【题型】解答题　【知识点】立体几何　【难度】easy
如图，$AB$是$\odot O$的直径，$PA$垂直于$\odot O$所在的平面，点$C$是圆周上的点，且$AC=CB=3$，$M$在线段$PA$上且$AM=2MP$，$N$是$BM$的中点。

(1) 若二面角$P-BC-A$的大小为$45^\circ$，求直线$BM$与平面$PAC$所成角的正弦值；
(2) 线段$PC$上是否存在点$Q$，使得$NQ\parallel$平面$ABC$？若存在，求$\frac{PQ}{QC}$的值；若不存在，请说明理由。
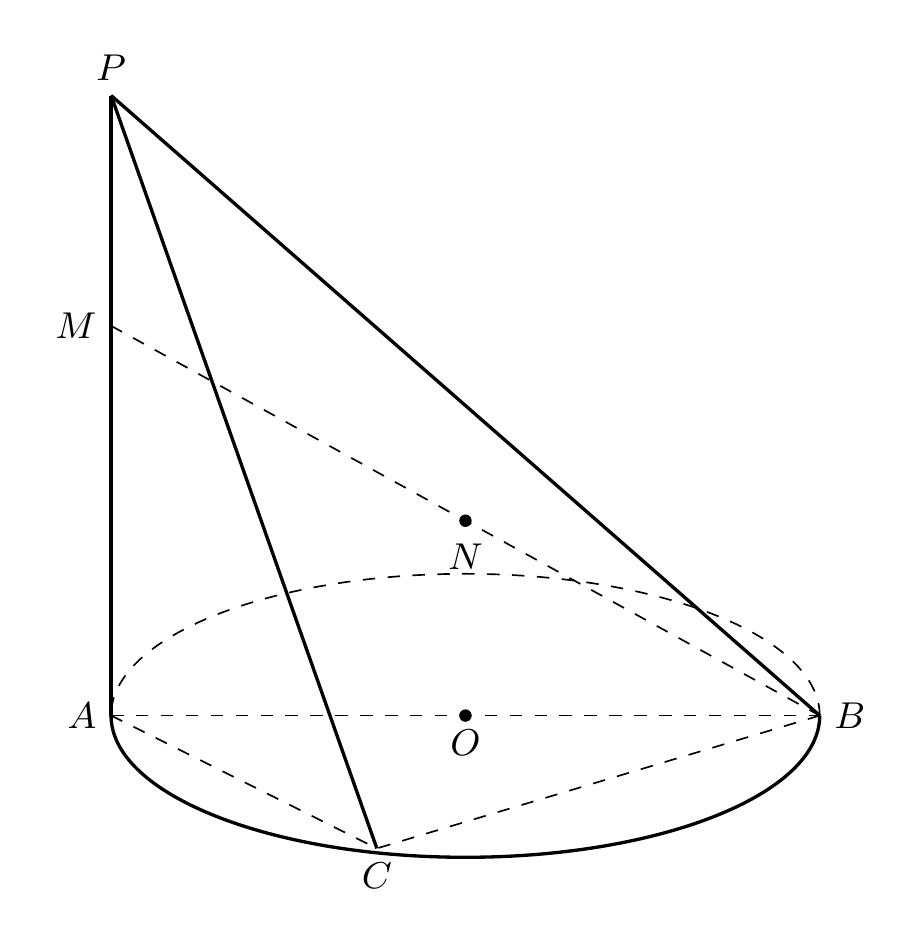
【解答】
\textbf{【答案】}
(1) $\frac{3\sqrt{22}}{22}$；
(2) 存在，$\frac{PQ}{QC}=2$。

\textbf{【分析】}
(1) 先证$BC\perp$平面$PAC$，确定线面角为$\angle BMC$，计算相关线段$CM$、$BM$长度，用正弦定义求解；
(2) 构造平行四边形$NOEQ$，由线面平行的判定定理得$NQ\parallel$平面$ABC$，确定$\frac{PQ}{QC}=2$。

\textbf{【详解】}
(1) $\because PA\perp$平面$\odot O$，$BC\subset$平面$\odot O$，$\therefore PA\perp BC$。
又$AB$是直径，$C$在圆周上，$\therefore BC\perp AC$。
$\because PA\cap AC=A$，$PA,AC\subset$平面$PAC$，$\therefore BC\perp$平面$PAC$。
$\therefore \angle BPC$为$PB$与平面$PAC$所成角，又二面角$P-BC-A=45^\circ$，$\therefore \angle BPC=45^\circ$，
$\therefore PC=BC=3$，又$AC=3$，$\therefore PA=3$。
又$AM=2MP$，$\therefore AM=2$。
在$\text{Rt}\triangle ACM$中，$CM=\sqrt{AC^2+AM^2}=\sqrt{9+4}=\sqrt{13}$，
在$\text{Rt}\triangle BCM$中，$BM=\sqrt{CM^2+CB^2}=\sqrt{13+9}=\sqrt{22}$，
$\therefore \sin\angle BMC=\frac{CB}{BM}=\frac{3}{\sqrt{22}}=\frac{3\sqrt{22}}{22}$。
$\therefore$ 直线$BM$与平面$PAC$所成角的正弦值为$\frac{3\sqrt{22}}{22}$。

(2) 在线段$PC$上存在点$Q$，使得$NQ\parallel$平面$ABC$，且$\frac{PQ}{QC}=2$，理由如下：

取$PC$的靠近$C$的三等分点$Q$，过$Q$作$QE\parallel PA$，且$QE\cap AC=E$，
则$QE\parallel PA$，且$QE=\frac{1}{3}PA$。

又$N$是$BM$的中点，$O$为$AB$中点，$\therefore NO\parallel AM$，又$AM=2MP$，
$\therefore NO\parallel AM$，且$NO=\frac{1}{2}AM=\frac{1}{3}PA$，$\therefore QE\parallel NO$，且$QE=NO$，
$\therefore$ 四边形$NOEQ$为平行四边形，$\therefore NQ\parallel OE$。
又$NQ\not\subset$平面$ABC$，$OE\subset$平面$ABC$，$\therefore NQ\parallel$平面$ABC$，
故在线段$PC$上存在点$Q$，使得$NQ\parallel$平面$ABC$，且$\frac{PQ}{QC}=2$。

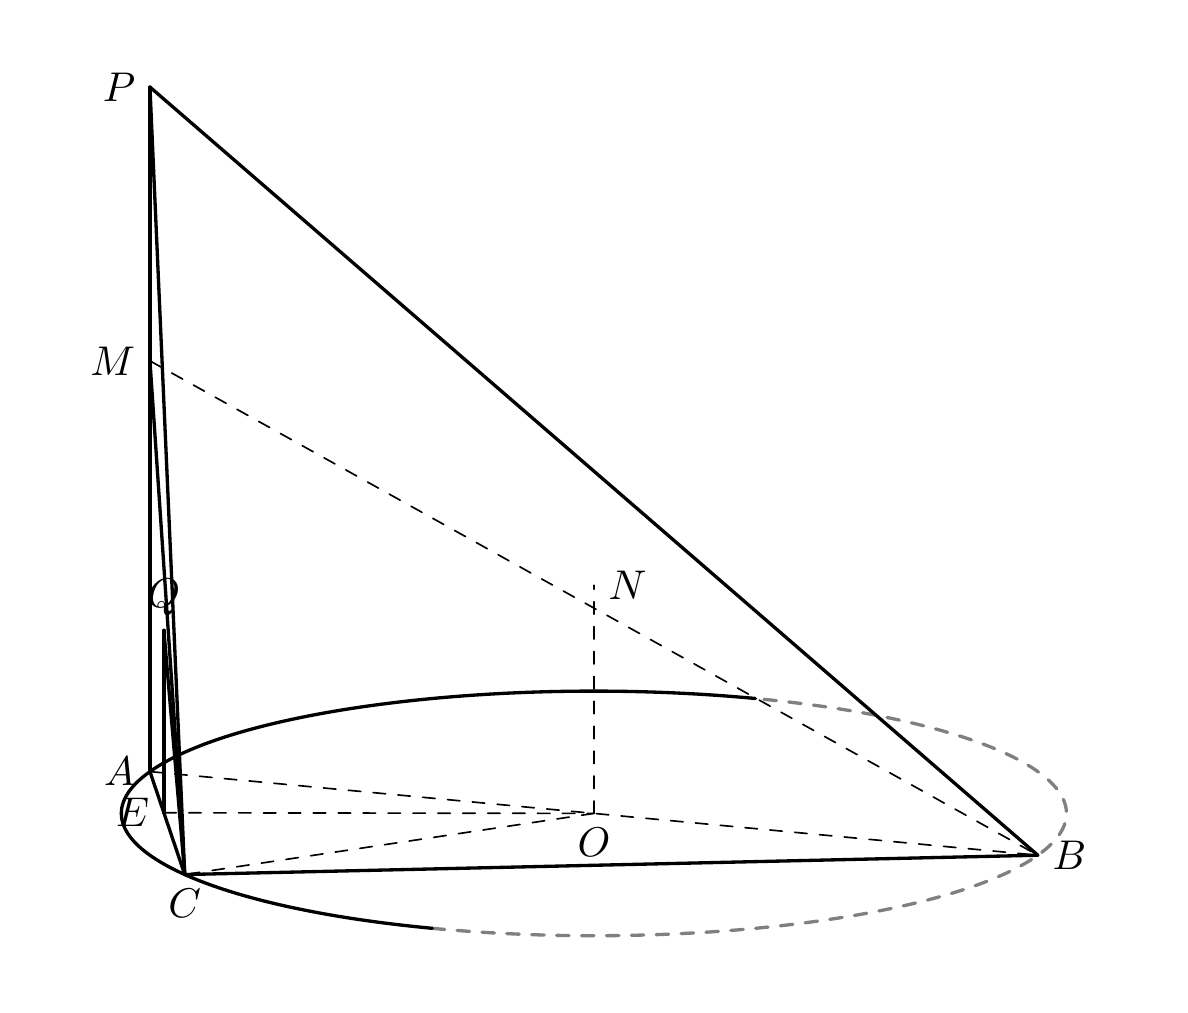